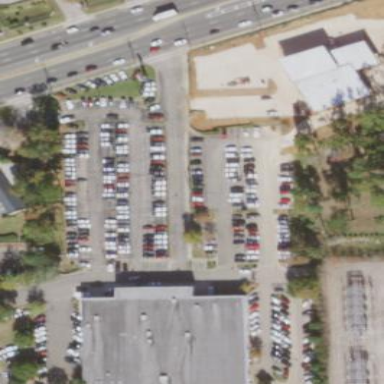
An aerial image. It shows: Commercial area with car shop.